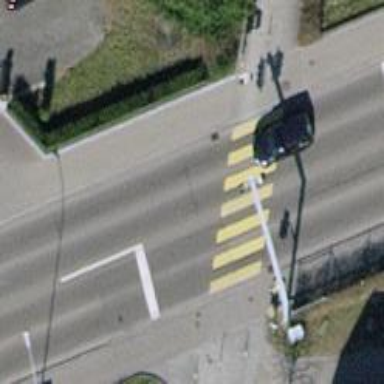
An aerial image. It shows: Zebra crossing with traffic signals. The crossing is marked by traffic lights.